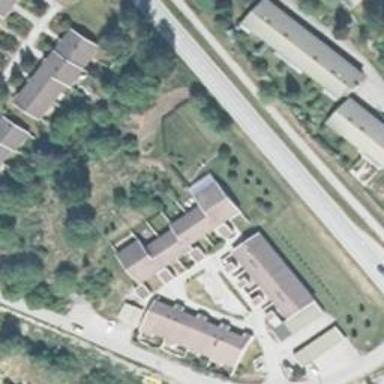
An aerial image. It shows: Residential building.